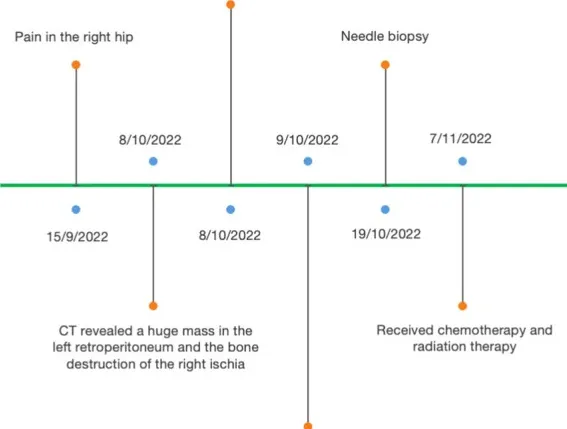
Representative timelines of patient's relevant data history.
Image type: chart (chart)